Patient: sex M, age 76
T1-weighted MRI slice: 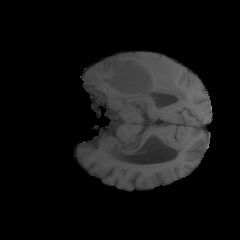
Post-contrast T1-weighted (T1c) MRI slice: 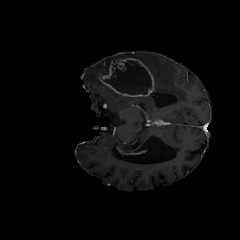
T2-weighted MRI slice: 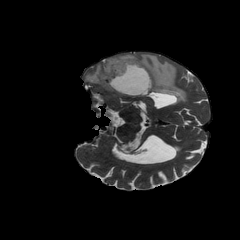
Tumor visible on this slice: yes
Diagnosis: Glioblastoma, IDH-wildtype
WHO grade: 4